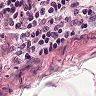
Metastatic tissue present: no